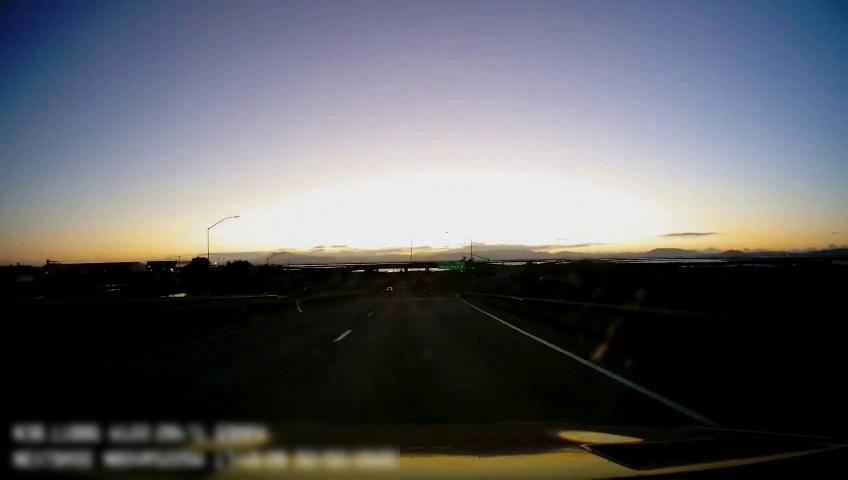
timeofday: Dusk/Dawn/Twilight
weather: Sunny
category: Drivable Space
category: Drivable Space
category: Lanes | Current Lane
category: Lanes | Current Lane
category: Lanes | Alternate Lane
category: Traffic | Signs